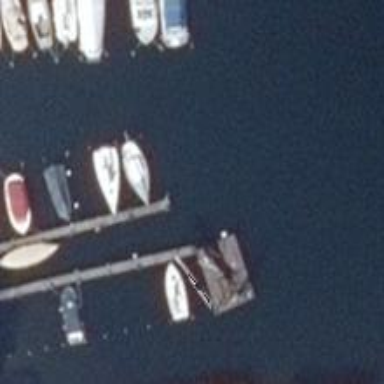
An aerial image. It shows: Man-made pier.